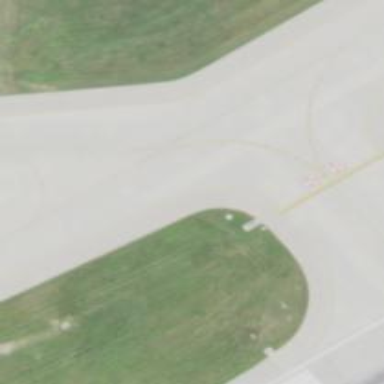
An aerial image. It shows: Image of taxiway at airport.